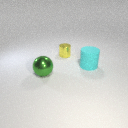
large green metal sphere in front of small yellow metal cylinder